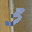
Label: 3